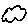
Label: cloud